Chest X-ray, PA view. Patient: 43 years old, sex F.
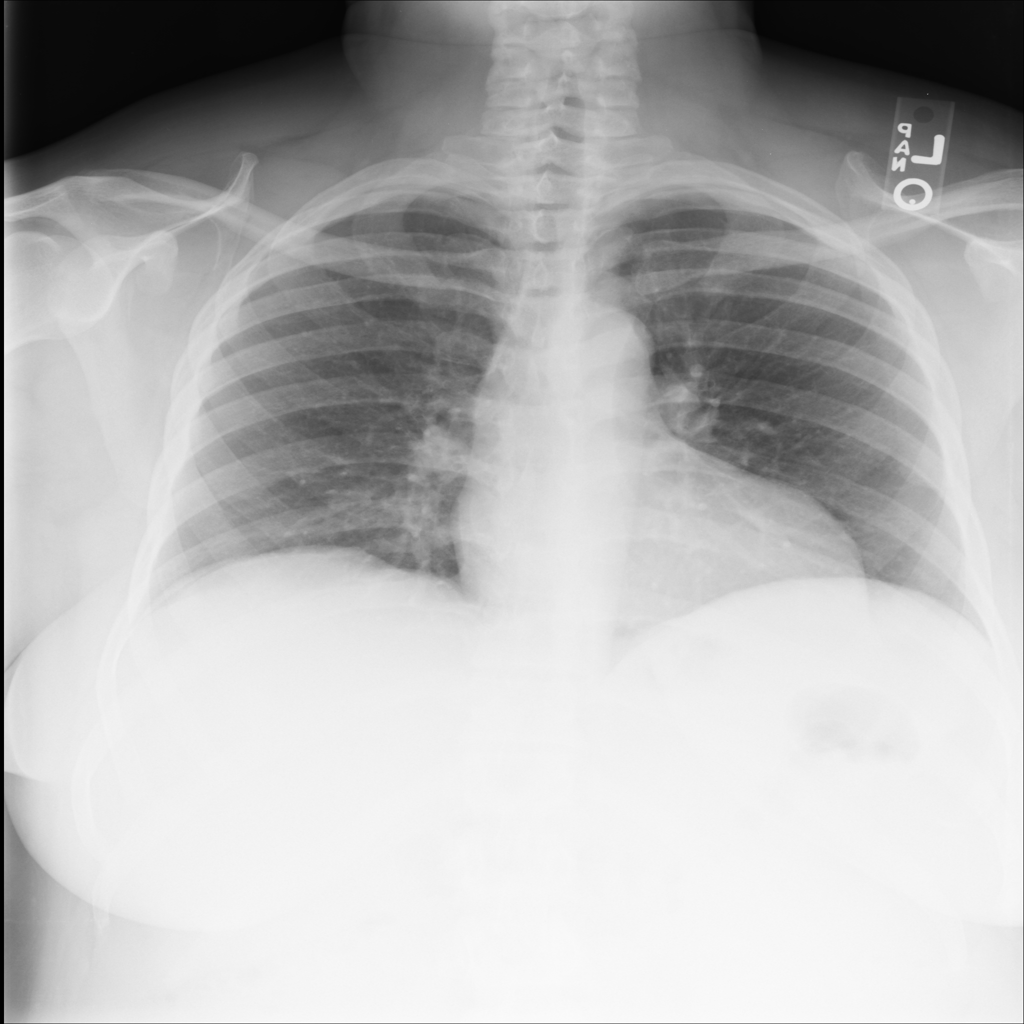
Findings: No Finding